Question: I am trying to do a really simple code which generates random coordinates on a board. To do that I defined a board function, then I randomly generate a coordinate on one row and one column.
The program works fine for the row but I can't manage to make it generate a random column. (I am coding in python just in case)

Could someone help me, please ?
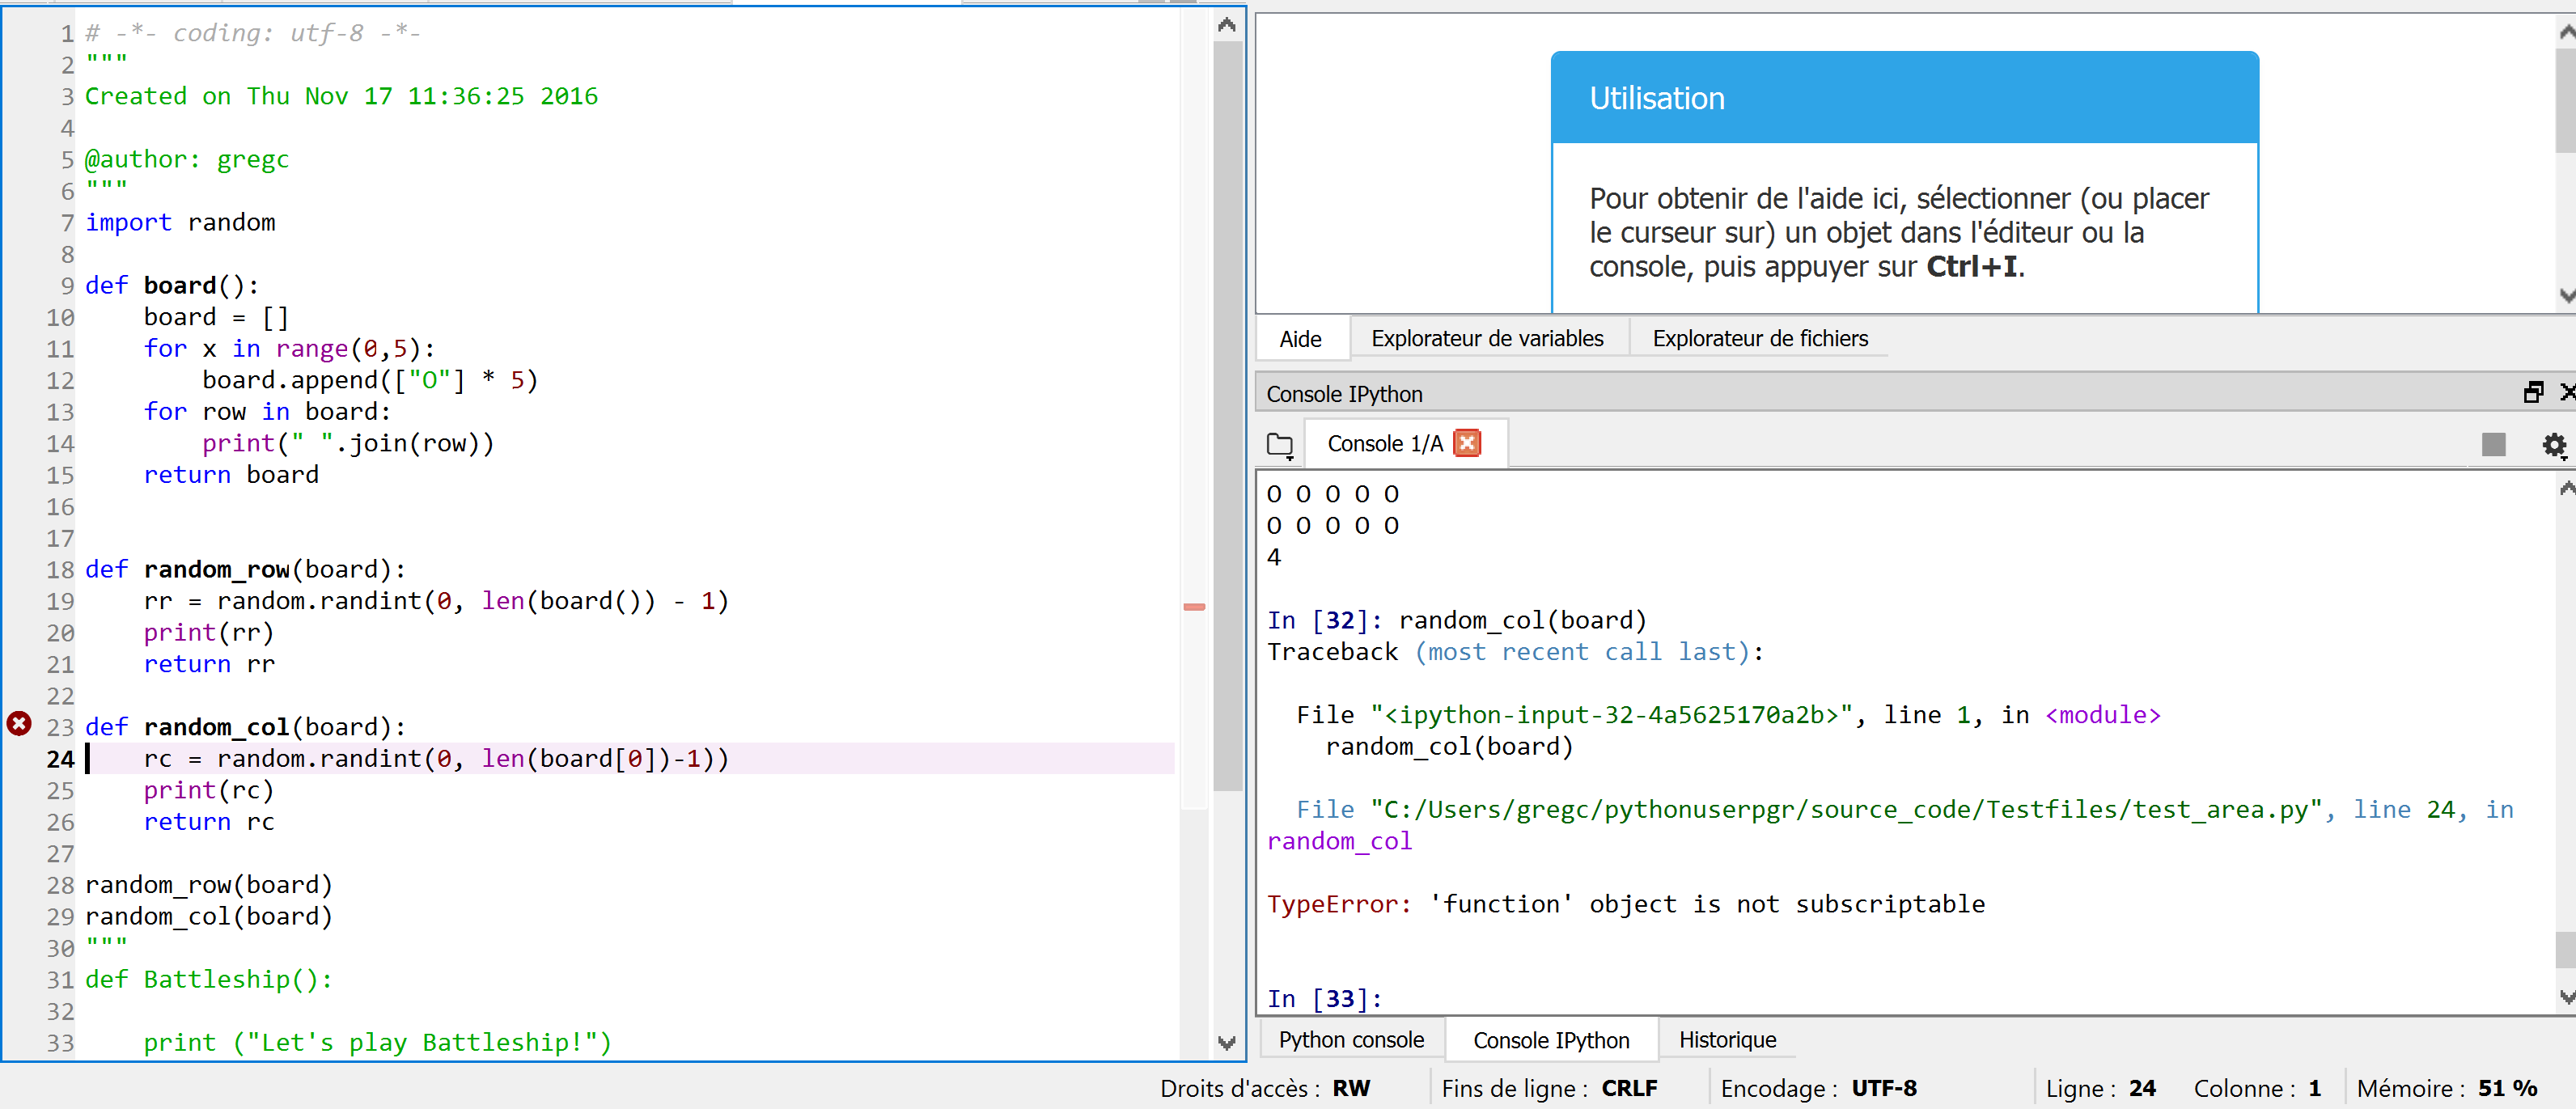
Answer: This generates one random row and one random column:
'''
import random
def board():
board = []
for x in range(0, 5):
board.append(["0"] * 5)
for row in board:
print(" ".join(row))
return board
def random_row(board):
rr = random.randint(0, len(board) - 1)
return rr
def random_col(board):
rc = random.randint(0, len(board[0]) - 1)
return rc
theboard = board()
# generate random row and column
rndrow = random_row(theboard)
rndcol = random_col(theboard)
print(rndrow)
print(rndcol)
'''